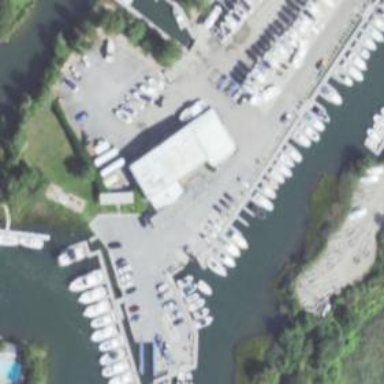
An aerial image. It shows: Building that operates as boat shop.